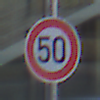
Verkehrszeichen: Geschwindigkeit50
Umgebung: Outdoor, Urban
Tageszeit: SunriseSunset
Wetter: PartlyCloudy
Licht: Natural
Jahreszeit: NotSpecified
Kontrast: MediumContrast